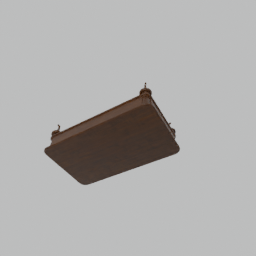
Label: furniture